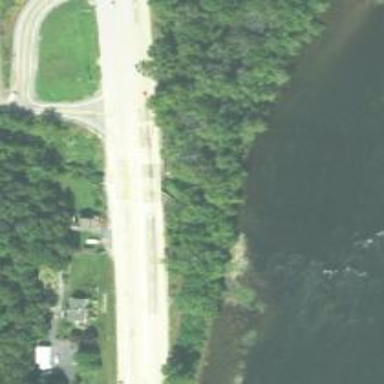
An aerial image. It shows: Trunk_link highway on bridge.